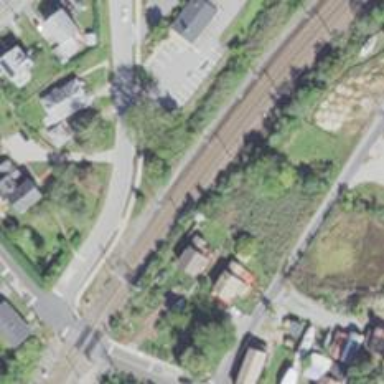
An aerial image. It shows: Railway with electrified contact lines.